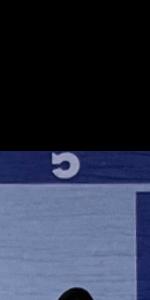
Label: Empty